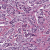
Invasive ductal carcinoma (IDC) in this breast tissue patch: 1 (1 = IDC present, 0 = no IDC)